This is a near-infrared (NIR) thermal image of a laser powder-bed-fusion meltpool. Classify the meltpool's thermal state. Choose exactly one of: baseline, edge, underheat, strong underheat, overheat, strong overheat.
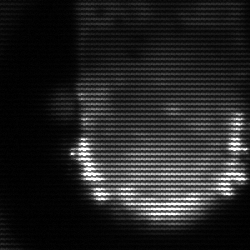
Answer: baseline